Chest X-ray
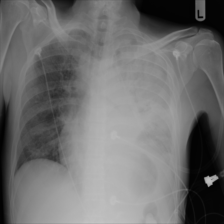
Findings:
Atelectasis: negative
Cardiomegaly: negative
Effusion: negative
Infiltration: negative
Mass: negative
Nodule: negative
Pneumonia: negative
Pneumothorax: negative
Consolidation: negative
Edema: negative
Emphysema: negative
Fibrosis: negative
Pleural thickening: negative
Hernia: negative